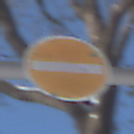
Verkehrszeichen: VerbotDerEinfahrt
Umgebung: Outdoor, Special
Tageszeit: MorningAfternoon
Wetter: Clear
Licht: Natural
Jahreszeit: Winter
Kontrast: HighContrast